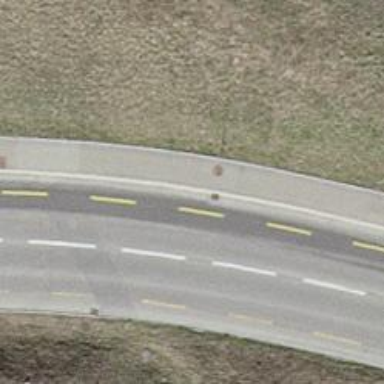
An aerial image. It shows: Primary highway with asphalt surface and lanes for cycling on both sides.